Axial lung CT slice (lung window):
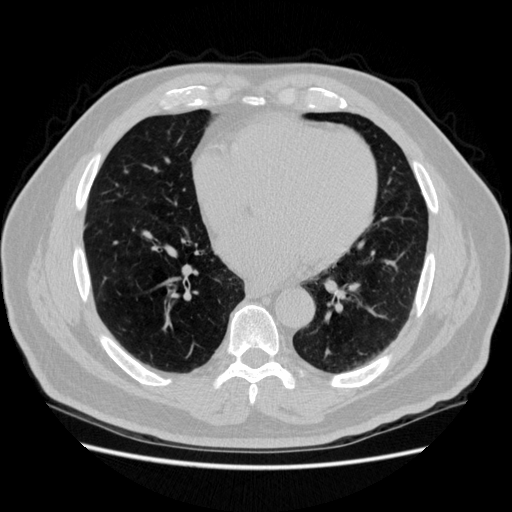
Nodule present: no